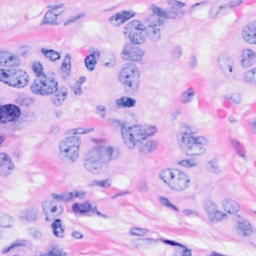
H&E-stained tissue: Breast